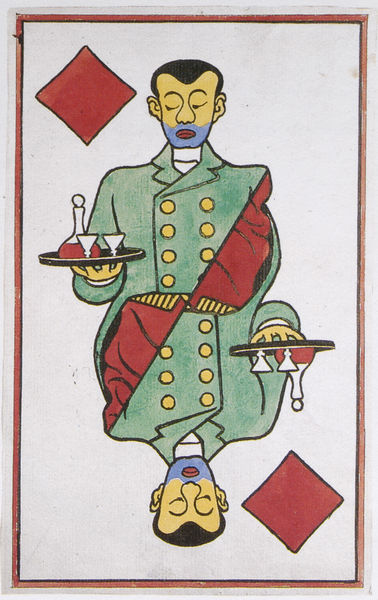
Titel: Entwurf für ein zwölfteiliges Kartenspiel
Künstler: Félix Vallotton
Standort: Lausanne
Institution: Galerie du Chêne
Schlagwörter: blau, hand, körper, mann, weiß, gelb, grün, finger, glas, haar, kariert, mund, nase, ohr, schwarz, zeichnung, blick, dame, gürtel, rot, karo, alkohol, anzug, bart, flasche, getränke, gläser, hemd, jacke, kellner, ober, arm, arme, augen, diener, gesicht, kragen, rahmen, tablett, tragen, hände, spiegelung, auge, gold, haare, kelch, mantel, blatt, augenbrauen, knopf, lippen, ohren, schultern, kanne, farbig, papier, farben, farbe, linien, rand, könig, karikatur, rotwein, wein, kartenspiel, barbe, bouche, bouton, brun, gris, homme, jaune, vert, yeux, augenbraue, knöpfe, jackett, revers, jacket, geschlossen, bauer, surreal, foto, oben, unten, spiel, gefäß, linie, kontur, druck, radierung, stich, noir, likör, uniform, konturen, bleistift, scherpe, ohrmuschel, diagonal, raute, karaffe, karte, butler, rouge, jakett, augebbrauen, cheveux, peinture, quadrat, viereck, behälter, main, doppelt, bube, antique, bleu, unter, carte, pik, spielkarte, joker, spiegelbildlich, ass, barbe bleue, bediensteter, blaubart, blazer, boutons, carreau, haaref, inversé, knop, liniear, majordome, miroir, plateau, risur, servant, unifor, verdoppelt, verre, vin, roi, dessin, couleur, diagonale, jeu, deux, losange, reflet, col, veste, verte, uniforme, humour, caro, ancien, clown, vingtième siècle, speilkarten, jouer, valet, art naif, carafe, carte à jouer, serveur, livrée, verres, double, cartes, platea, #weiss, moitié, jeux, inversion, fiche, verrin e, verinne, 20ème, vin rouge, biface, valet de carreau, vers, yeus, groum